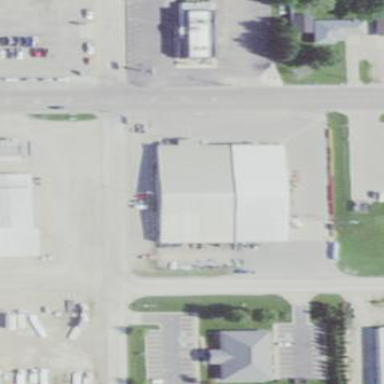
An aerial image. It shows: Country store within building.